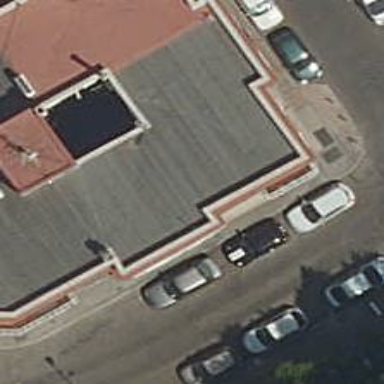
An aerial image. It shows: Bar.